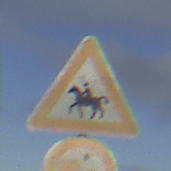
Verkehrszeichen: ReiterRechts
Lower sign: UeberholverbotKraftfahrzeuge
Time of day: SunriseSunset
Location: Outdoor (Nature)
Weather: PartlyCloudy
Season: NotSpecified
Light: Natural